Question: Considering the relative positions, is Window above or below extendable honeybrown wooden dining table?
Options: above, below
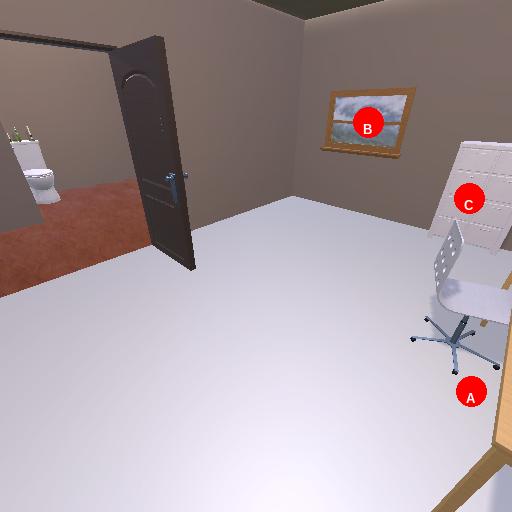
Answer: above